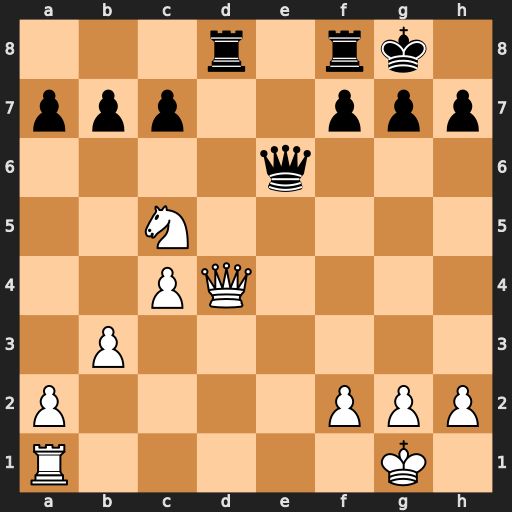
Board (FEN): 3r1rk1/ppp2ppp/4q3/2N5/2PQ4/1P6/P4PPP/R5K1
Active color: w
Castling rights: -
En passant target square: -
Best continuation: Nxe6 Rxd4 Nxd4